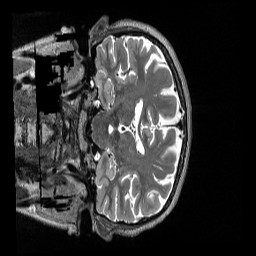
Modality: T2w
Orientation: coronal
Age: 68
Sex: female
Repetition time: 3.2 s
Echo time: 0.563 s